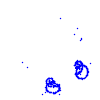
Particle: proton